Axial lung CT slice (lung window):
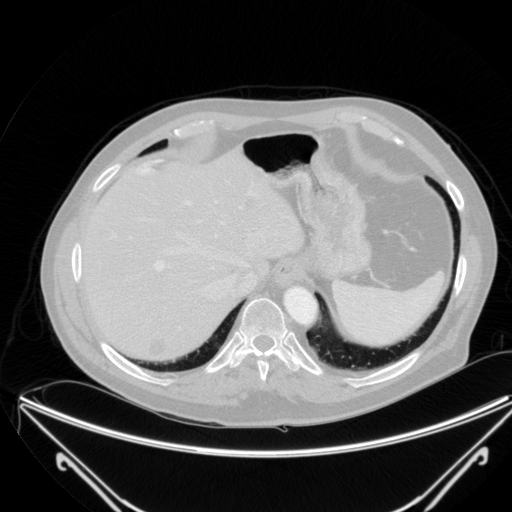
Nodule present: no